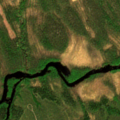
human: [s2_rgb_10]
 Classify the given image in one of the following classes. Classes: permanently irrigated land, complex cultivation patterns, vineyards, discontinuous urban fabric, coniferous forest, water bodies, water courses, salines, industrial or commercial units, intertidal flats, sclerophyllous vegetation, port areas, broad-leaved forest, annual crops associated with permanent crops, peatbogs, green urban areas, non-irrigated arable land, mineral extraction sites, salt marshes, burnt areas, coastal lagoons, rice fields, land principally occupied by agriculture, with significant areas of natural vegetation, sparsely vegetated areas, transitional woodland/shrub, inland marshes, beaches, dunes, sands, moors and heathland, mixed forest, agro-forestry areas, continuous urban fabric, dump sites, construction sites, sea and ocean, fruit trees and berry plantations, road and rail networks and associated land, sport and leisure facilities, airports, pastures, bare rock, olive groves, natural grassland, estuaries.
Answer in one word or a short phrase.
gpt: coniferous forest